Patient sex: M
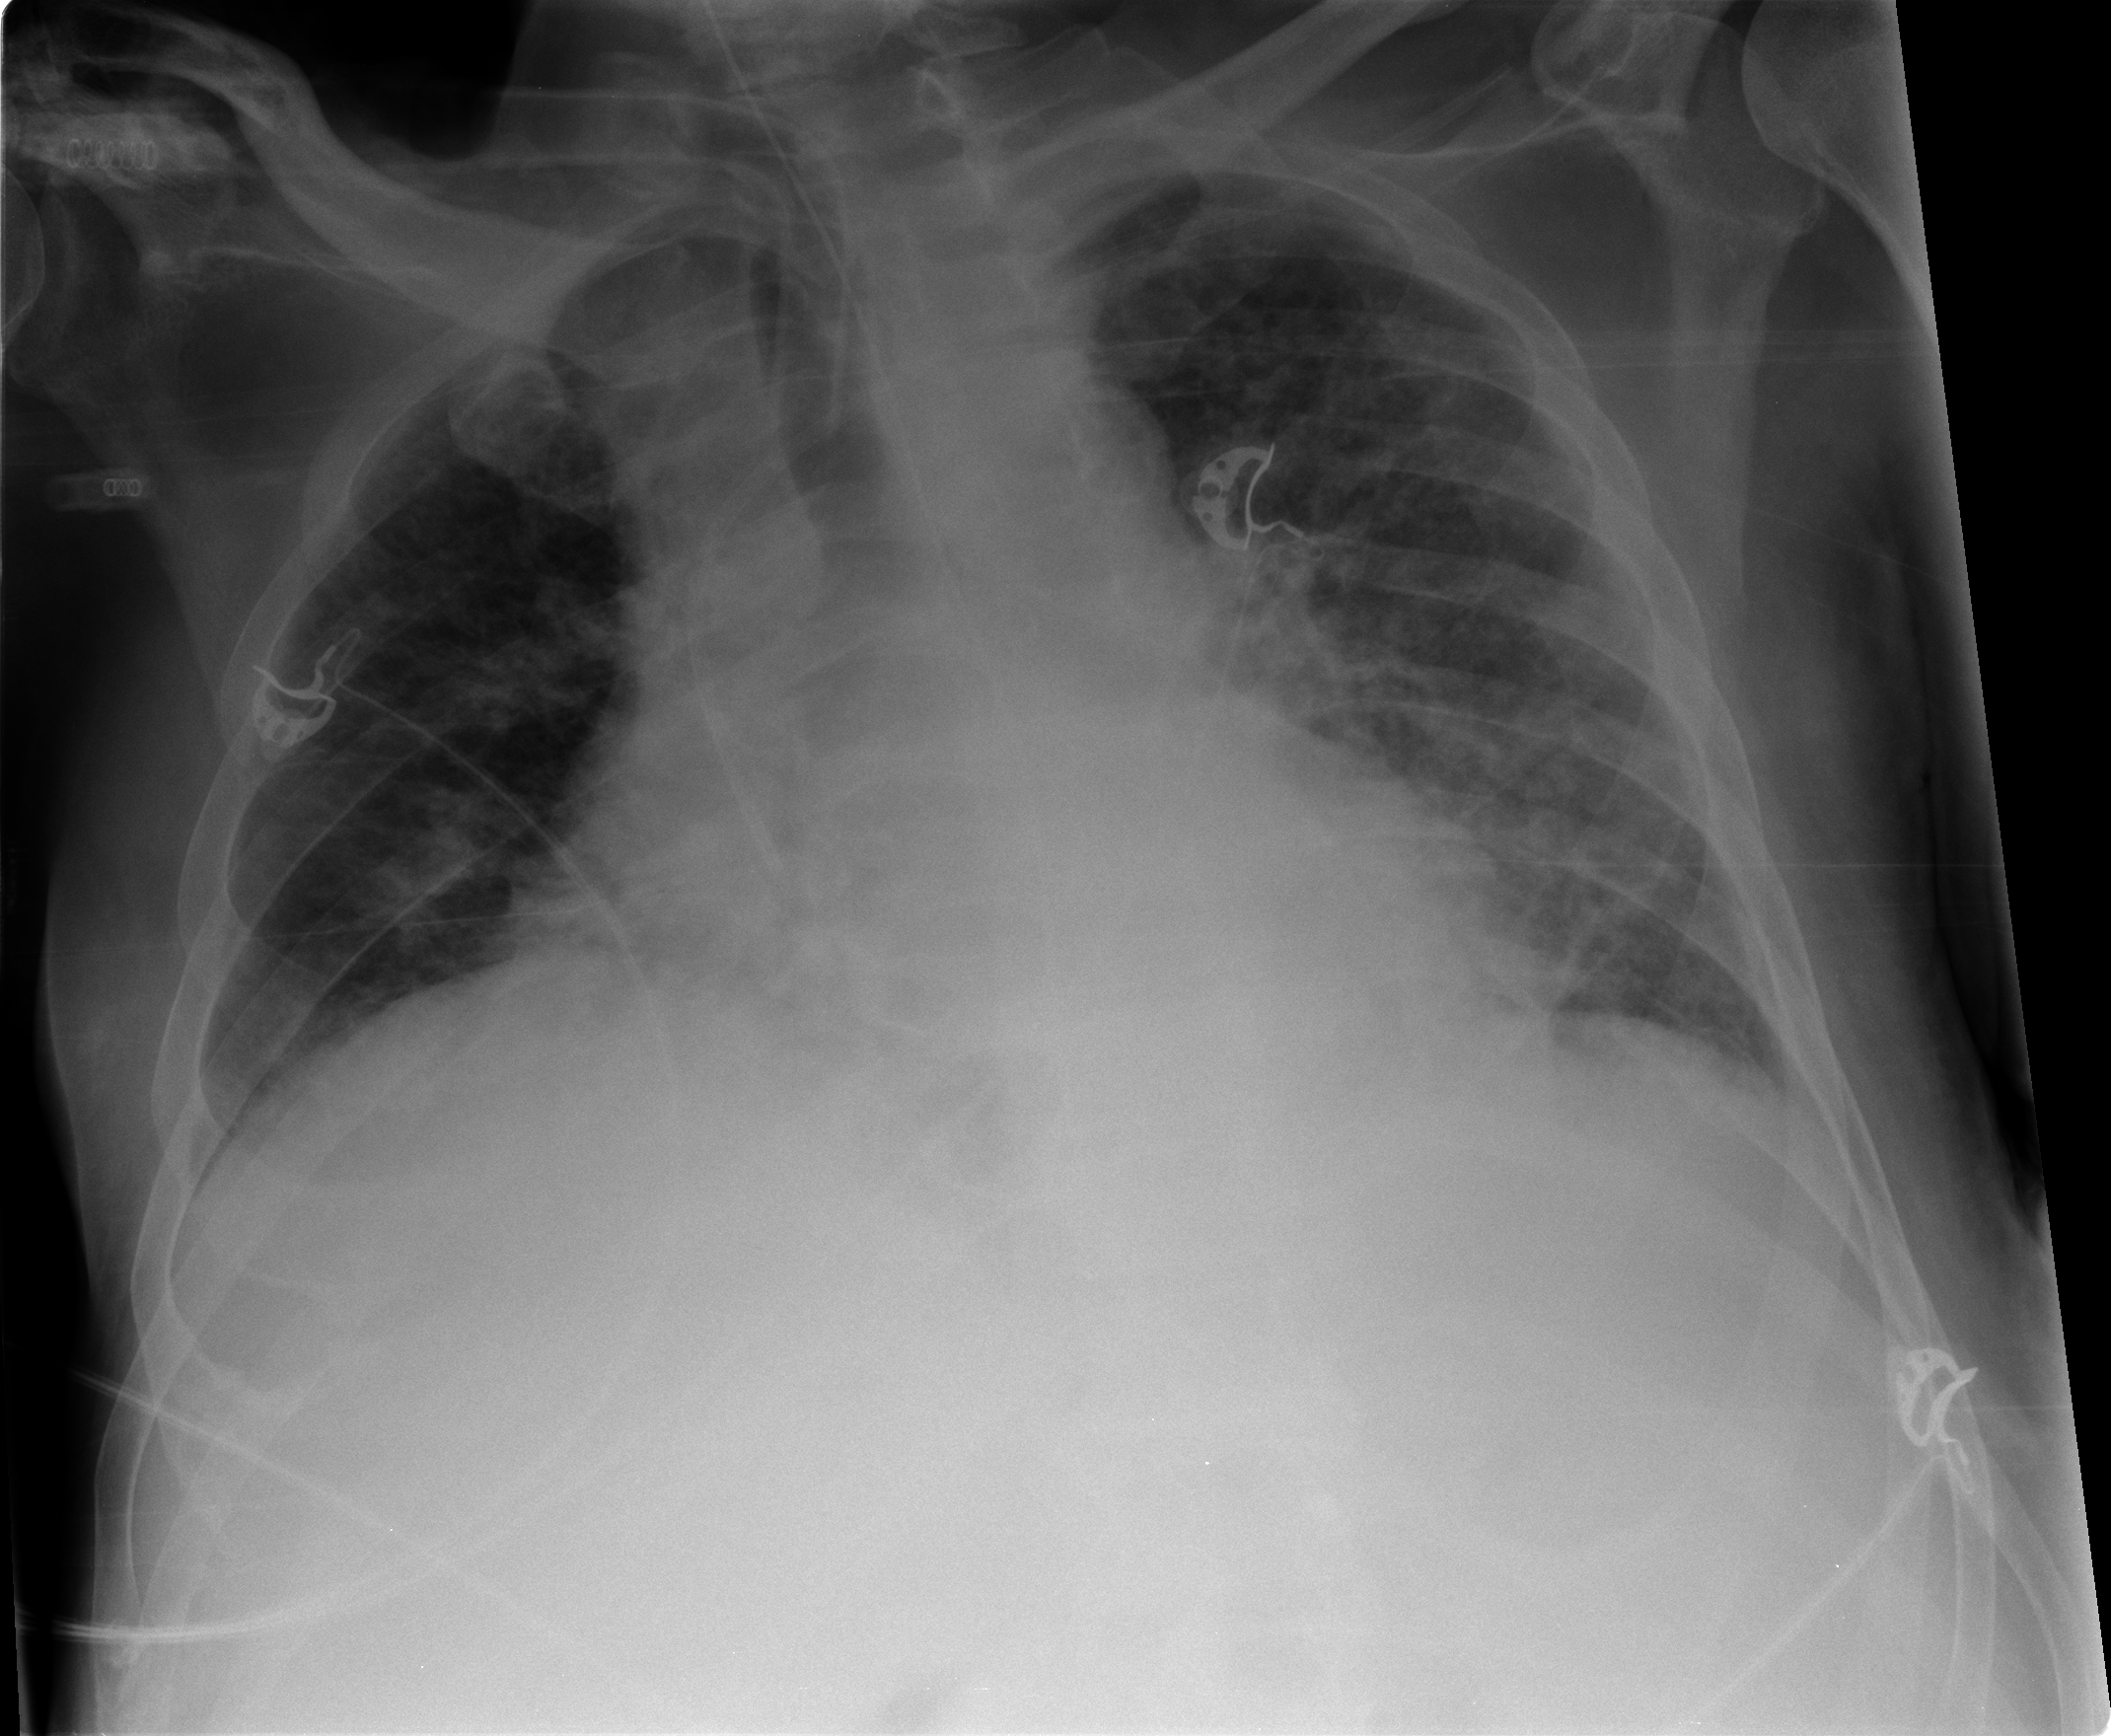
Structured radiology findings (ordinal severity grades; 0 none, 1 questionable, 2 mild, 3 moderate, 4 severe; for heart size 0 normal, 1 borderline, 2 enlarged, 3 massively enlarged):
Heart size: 2
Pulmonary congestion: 3
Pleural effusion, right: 1
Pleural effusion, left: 1
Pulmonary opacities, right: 2
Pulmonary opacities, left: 3
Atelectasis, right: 2
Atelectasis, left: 2